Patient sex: F
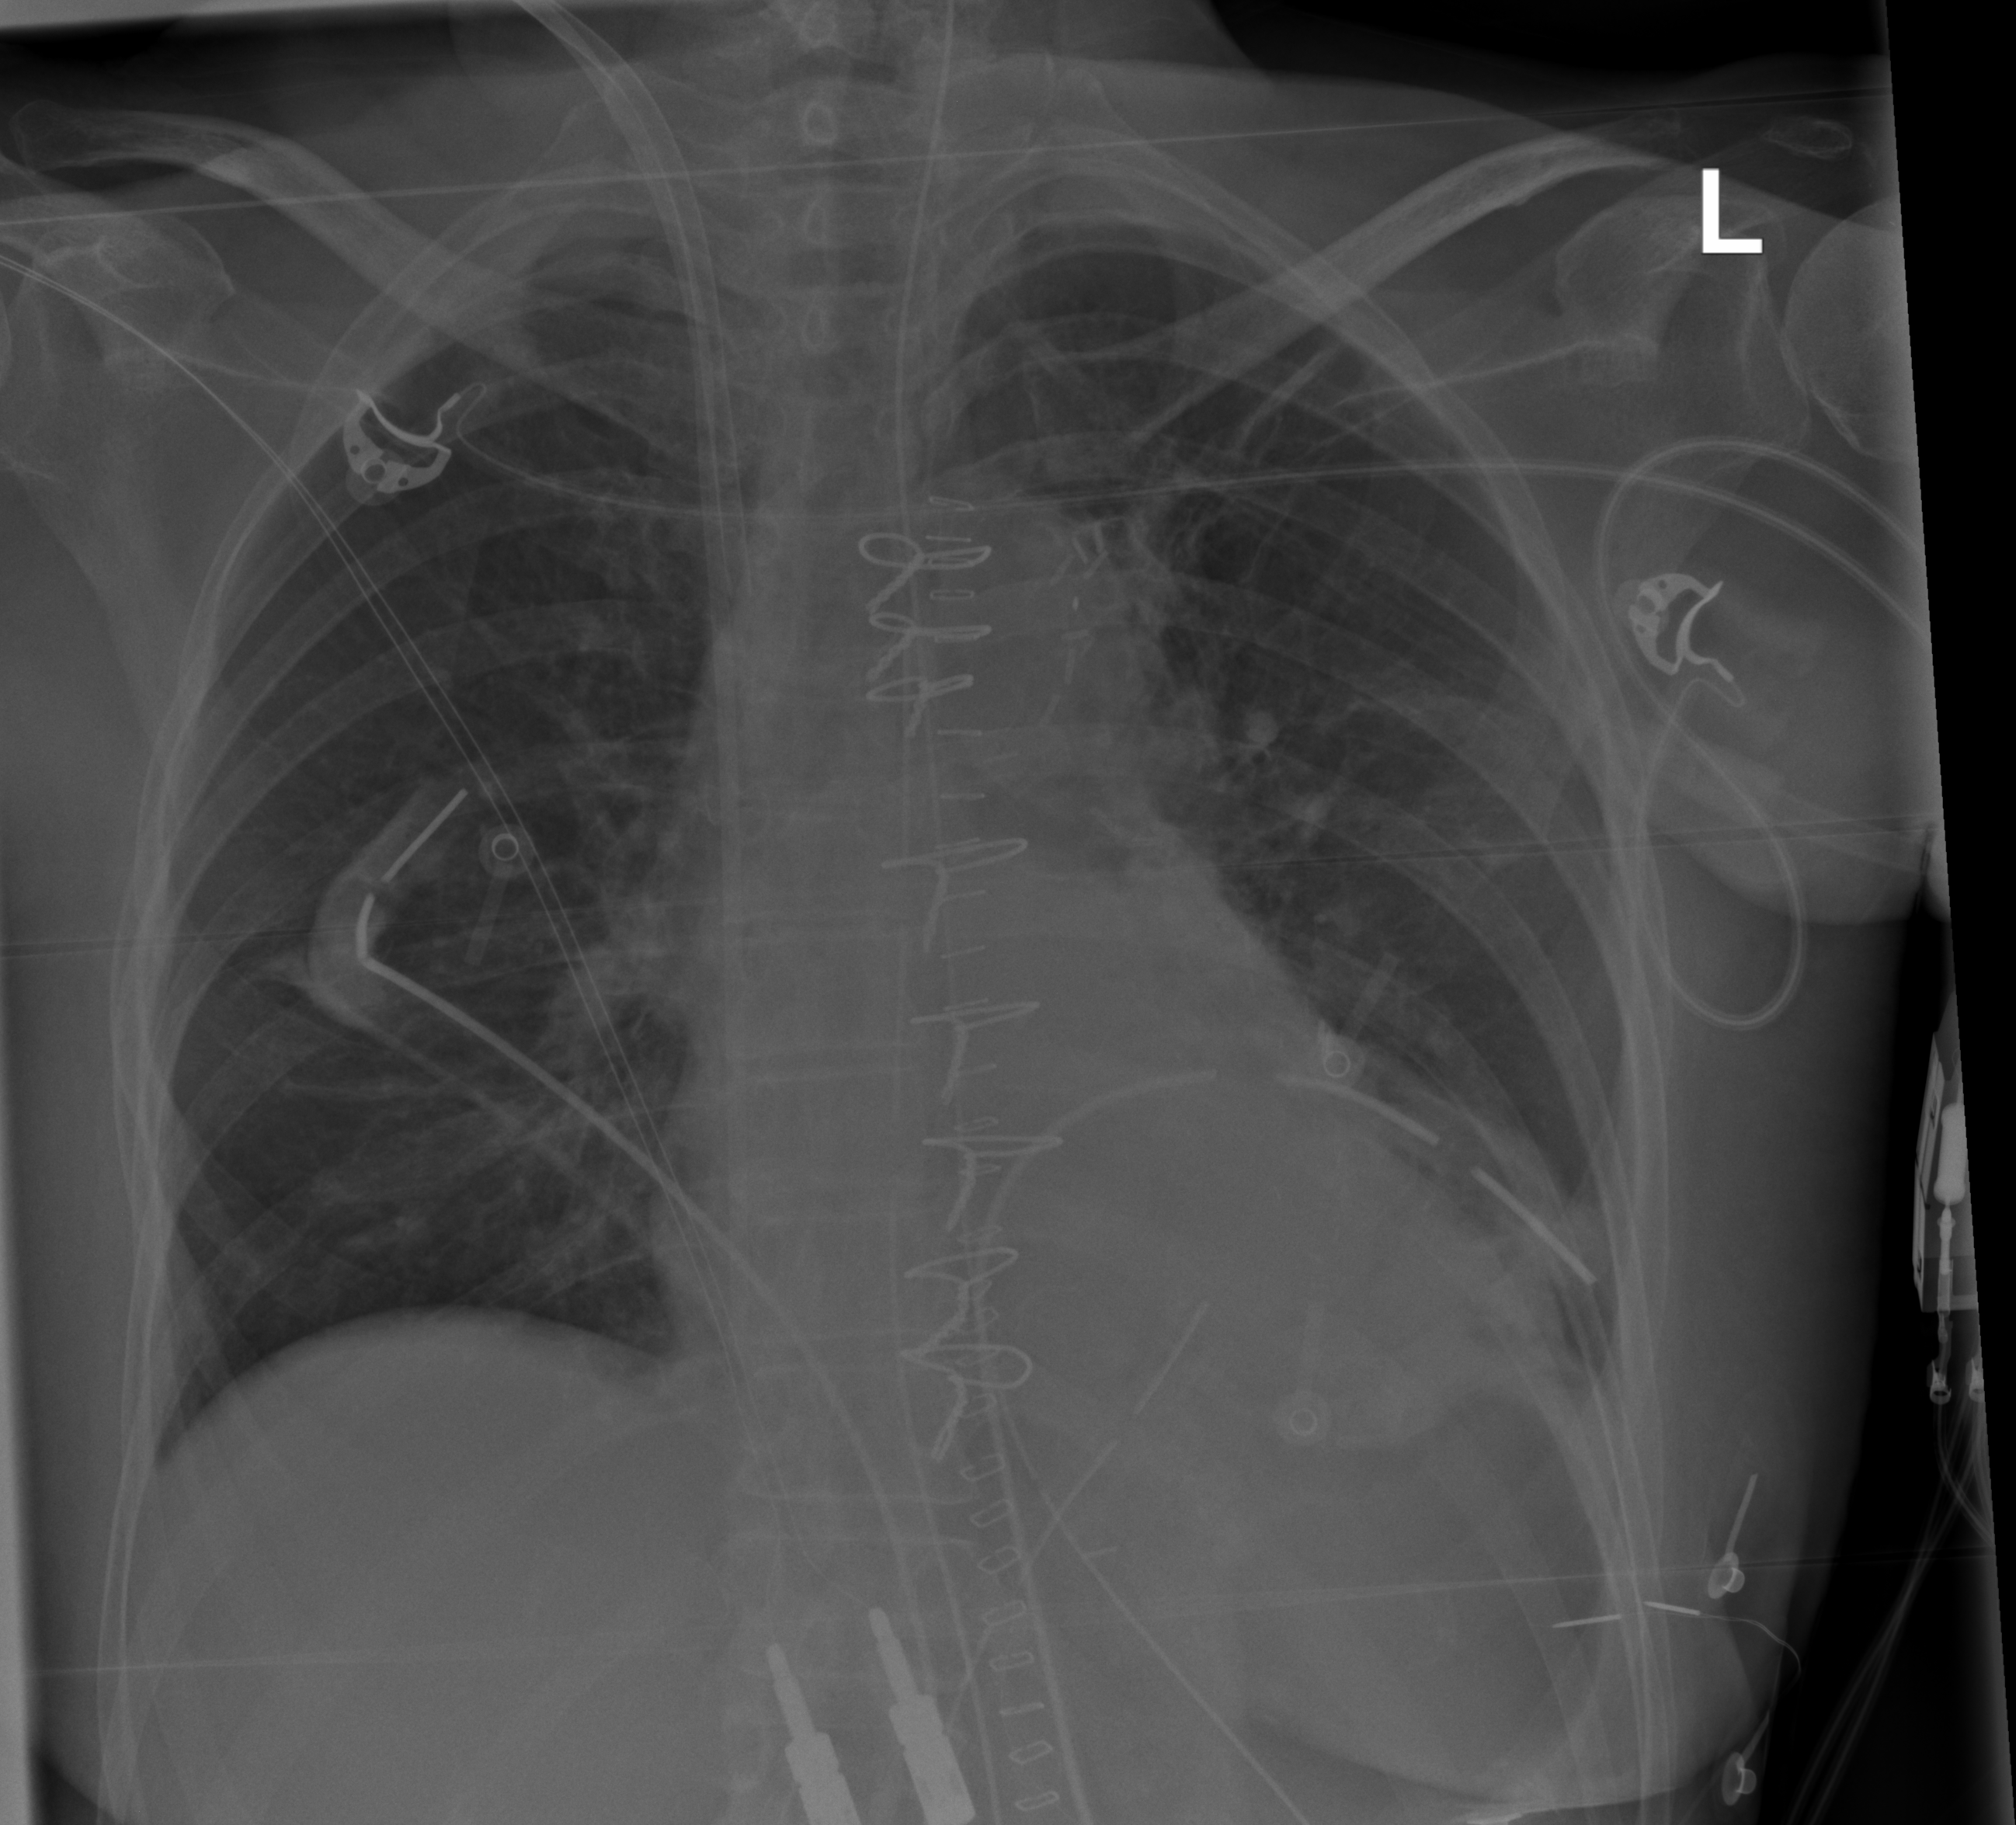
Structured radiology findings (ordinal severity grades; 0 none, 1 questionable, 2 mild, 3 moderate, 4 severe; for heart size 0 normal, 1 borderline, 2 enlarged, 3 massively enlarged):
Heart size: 1
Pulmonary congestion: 0
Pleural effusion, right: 0
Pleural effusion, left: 2
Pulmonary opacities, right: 0
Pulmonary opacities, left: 0
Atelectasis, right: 0
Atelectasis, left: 2